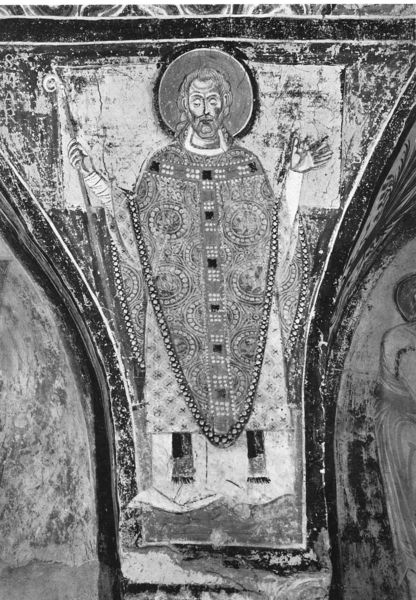
Titel: Dom von Aquileia
Standort: Aquileia (EU - I)
Schlagwörter: gott, mann, umhang, weiß, pfeiler, schwarz, säule, teppich, bart, wand, augen, stehen, hände, kirche, gewand, mantel, frontal, fliegen, bogen, stab, mauer, luft, bischof, könig, wandgemälde, stola, foto, mosaik, zwickel, talar, heiligenschein, nimbus, jesus, priester, segen, heiliger, fresko, stickereien, wan, katakomben, bischofsstab, byzanz, heil, krummstab, sankt, reliquiar, priest, undbogen